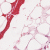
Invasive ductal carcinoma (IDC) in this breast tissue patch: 0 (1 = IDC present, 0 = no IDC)